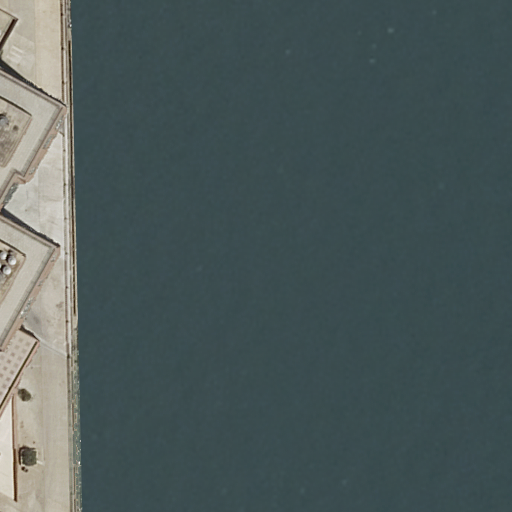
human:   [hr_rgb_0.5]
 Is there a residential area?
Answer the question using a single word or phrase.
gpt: yes

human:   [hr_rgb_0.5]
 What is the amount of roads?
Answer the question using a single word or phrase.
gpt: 1

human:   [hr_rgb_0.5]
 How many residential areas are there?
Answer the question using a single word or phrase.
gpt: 1

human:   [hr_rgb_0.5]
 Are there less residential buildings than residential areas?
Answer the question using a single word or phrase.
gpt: no

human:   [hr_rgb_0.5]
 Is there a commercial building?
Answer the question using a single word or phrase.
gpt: no

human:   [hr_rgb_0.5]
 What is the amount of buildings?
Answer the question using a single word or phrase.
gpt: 3

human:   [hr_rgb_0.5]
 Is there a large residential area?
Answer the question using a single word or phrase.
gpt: yes

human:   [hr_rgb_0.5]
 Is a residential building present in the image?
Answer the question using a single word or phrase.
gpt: yes

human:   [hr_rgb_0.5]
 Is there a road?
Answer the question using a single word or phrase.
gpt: yes

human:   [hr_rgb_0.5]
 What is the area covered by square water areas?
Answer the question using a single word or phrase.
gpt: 0m2

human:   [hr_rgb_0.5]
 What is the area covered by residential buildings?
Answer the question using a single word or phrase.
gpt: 401m2

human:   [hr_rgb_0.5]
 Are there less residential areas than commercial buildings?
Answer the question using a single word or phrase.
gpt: no

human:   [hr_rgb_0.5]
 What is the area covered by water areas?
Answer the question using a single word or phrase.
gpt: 9131m2

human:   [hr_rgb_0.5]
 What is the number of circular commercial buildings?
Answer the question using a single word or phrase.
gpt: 0

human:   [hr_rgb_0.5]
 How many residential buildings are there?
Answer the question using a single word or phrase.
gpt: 3

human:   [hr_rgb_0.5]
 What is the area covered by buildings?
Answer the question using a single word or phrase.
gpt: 401m2

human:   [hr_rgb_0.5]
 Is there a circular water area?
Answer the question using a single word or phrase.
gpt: no

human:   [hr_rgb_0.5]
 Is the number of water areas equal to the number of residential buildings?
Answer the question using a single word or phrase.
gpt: no

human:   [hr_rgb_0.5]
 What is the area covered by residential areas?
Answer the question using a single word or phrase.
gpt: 10321m2

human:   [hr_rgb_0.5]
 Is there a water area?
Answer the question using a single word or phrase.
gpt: yes

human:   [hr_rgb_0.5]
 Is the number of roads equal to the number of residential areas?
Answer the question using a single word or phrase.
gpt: yes

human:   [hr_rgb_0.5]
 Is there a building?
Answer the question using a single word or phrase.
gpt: yes

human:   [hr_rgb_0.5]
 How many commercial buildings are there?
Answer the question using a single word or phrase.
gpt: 0

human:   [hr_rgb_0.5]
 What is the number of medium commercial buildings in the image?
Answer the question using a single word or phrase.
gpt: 0

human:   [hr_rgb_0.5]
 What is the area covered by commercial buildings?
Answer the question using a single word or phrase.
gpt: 0m2

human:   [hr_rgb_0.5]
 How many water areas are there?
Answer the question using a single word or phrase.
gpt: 1

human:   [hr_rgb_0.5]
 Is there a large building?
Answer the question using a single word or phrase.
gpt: no

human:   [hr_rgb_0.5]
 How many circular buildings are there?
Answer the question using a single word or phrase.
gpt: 0

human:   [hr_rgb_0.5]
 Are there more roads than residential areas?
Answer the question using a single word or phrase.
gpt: no

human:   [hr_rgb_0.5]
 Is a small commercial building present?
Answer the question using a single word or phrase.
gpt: no

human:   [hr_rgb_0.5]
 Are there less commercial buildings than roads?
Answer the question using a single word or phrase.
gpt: yes

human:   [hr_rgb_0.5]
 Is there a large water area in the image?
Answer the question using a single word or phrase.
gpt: yes

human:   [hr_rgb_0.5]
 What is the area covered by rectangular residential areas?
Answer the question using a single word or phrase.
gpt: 0m2

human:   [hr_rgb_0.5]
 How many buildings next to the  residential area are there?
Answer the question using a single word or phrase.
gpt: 3

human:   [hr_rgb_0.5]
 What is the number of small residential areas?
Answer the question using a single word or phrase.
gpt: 0

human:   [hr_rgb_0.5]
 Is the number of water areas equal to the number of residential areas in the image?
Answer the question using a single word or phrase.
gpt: yes

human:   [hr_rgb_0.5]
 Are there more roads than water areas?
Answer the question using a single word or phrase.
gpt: no

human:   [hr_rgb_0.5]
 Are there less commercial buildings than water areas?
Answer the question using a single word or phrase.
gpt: yes

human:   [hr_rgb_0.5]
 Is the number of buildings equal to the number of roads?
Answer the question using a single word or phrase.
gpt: no

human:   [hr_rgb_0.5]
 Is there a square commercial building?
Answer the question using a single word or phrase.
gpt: no

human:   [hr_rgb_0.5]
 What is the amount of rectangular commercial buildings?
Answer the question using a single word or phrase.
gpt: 0

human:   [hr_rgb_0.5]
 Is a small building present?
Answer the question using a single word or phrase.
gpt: yes

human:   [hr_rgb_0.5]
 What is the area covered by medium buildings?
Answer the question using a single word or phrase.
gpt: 330m2

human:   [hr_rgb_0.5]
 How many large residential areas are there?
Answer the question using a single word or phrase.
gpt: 1

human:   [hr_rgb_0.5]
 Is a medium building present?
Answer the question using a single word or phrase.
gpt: yes

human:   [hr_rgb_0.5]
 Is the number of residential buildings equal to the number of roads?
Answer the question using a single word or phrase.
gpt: no

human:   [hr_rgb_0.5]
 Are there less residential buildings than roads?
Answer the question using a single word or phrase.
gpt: no

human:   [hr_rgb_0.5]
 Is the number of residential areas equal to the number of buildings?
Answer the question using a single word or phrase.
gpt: no

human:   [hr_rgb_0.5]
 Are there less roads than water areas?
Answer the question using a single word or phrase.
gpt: no

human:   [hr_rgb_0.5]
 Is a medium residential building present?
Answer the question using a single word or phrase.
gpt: yes

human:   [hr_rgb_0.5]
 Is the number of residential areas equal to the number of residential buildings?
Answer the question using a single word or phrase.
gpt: no

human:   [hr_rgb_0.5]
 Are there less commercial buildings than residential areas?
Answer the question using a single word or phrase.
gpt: yes

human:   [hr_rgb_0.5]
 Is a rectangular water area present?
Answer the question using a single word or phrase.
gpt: yes

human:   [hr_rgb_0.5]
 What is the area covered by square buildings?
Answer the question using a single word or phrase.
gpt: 0m2

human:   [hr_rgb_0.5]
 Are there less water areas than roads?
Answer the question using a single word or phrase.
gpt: no

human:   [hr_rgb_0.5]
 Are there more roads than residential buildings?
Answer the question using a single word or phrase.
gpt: no

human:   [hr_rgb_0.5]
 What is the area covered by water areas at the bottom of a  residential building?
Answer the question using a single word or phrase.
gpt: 0m2

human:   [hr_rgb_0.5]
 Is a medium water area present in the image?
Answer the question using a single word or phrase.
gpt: no

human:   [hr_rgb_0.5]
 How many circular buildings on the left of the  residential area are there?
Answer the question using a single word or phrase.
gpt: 0

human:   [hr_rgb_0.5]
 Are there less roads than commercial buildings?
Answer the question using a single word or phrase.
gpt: no

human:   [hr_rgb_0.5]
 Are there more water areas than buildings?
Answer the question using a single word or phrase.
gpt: no

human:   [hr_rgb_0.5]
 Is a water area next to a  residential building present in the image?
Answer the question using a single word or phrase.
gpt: yes

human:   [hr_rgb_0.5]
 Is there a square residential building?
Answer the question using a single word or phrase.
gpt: no

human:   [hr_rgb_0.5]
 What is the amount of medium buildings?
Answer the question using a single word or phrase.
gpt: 1